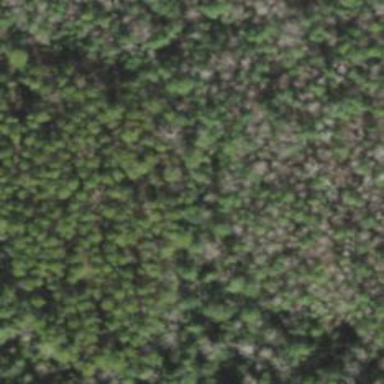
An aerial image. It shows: Forest area predominantly covered with needle-leaved trees.